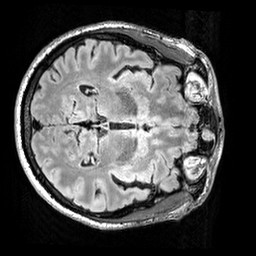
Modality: FLAIR
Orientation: axial
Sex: male
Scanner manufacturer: siemens
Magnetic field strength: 3 T
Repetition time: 5 s
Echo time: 0.395 s